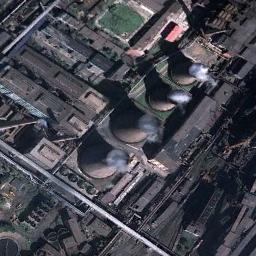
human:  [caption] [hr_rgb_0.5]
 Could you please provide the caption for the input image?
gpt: There are many buildings next to the thermal power station .

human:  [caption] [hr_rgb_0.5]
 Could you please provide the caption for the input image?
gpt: The thermal power station is next to some buildings with white mist above .

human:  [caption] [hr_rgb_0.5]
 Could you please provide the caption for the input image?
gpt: In the thermal power plant there are neatly planned plants and equipment, Four cooling towers emit steam, and two chimneys emit smoke .

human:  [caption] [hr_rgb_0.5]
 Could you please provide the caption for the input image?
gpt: Here are two thermal power stations that are emitting smoke .

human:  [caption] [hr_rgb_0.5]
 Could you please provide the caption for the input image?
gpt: There are many buildings and some chimneys on the thermal power station .